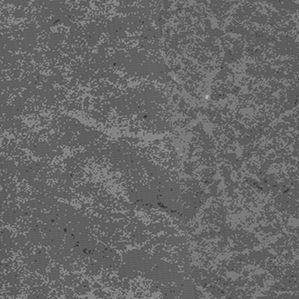
Label: frost